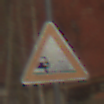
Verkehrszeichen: SplittSchotter
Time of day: MorningAfternoon
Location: Outdoor (Nature)
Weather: PartlyCloudy
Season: Winter
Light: Natural